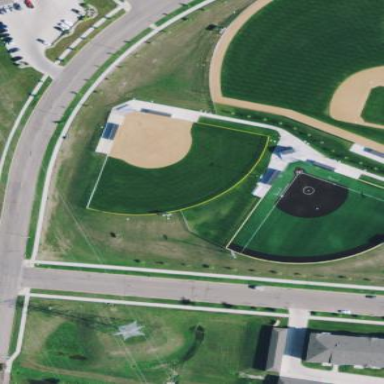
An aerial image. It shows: Baseball pitch for leisure land.